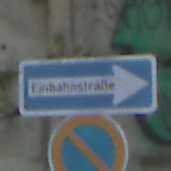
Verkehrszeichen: EinbahnstrasseRechtsweisend
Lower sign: EingeschraenktesHalteverbot
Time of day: Midday
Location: Outdoor (Urban)
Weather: Clear
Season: NotSpecified
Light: Natural